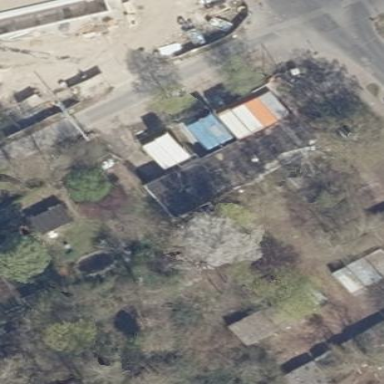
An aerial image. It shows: Group of garages.